Interaction volume radius: 5 \u00c5
Interaction volume height: 35 \u00c5
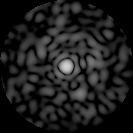
Disorder parameter: 0.8215